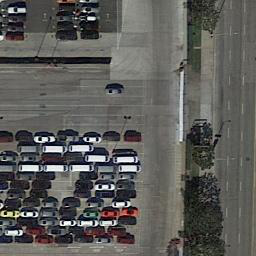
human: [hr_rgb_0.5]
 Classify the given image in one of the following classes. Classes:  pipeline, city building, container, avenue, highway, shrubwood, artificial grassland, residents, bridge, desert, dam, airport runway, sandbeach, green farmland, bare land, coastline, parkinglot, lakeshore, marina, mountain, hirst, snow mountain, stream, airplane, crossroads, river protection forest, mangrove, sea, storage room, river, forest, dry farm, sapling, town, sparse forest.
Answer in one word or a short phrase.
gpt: parkinglot